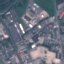
Land use / land cover class: Industrial